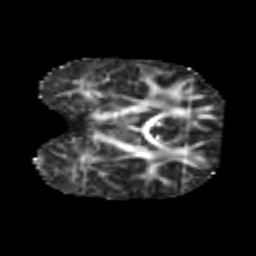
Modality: FA
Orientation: coronal
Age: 7
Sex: male
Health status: healthy